Field crop: tomato
Growth stage: 1
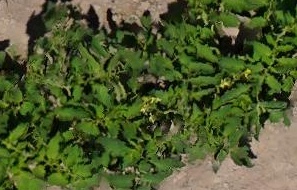
Species: tomato